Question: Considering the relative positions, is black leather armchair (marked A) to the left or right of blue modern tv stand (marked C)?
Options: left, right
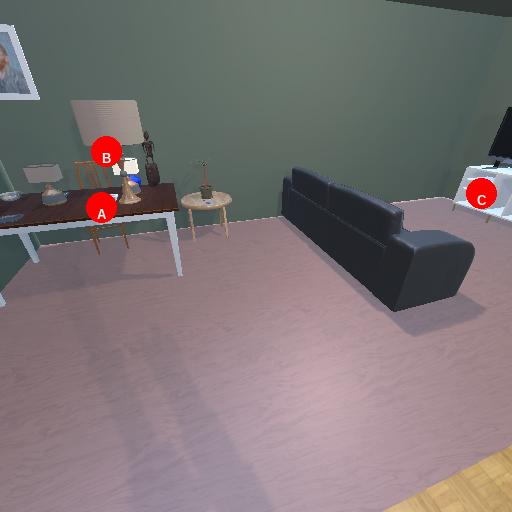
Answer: left